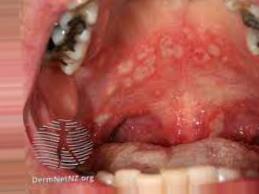
Condition: Mouth Ulcer